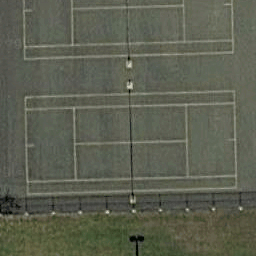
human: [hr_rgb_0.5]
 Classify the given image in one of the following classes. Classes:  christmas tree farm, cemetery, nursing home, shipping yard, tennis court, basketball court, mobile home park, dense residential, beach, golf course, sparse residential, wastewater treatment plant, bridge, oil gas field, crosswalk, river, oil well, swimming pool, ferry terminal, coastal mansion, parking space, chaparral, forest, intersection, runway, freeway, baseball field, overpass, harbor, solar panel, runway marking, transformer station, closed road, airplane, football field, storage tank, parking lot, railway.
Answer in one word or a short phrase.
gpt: tennis court